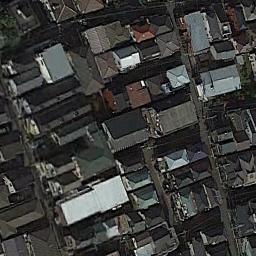
Label: residential